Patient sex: M
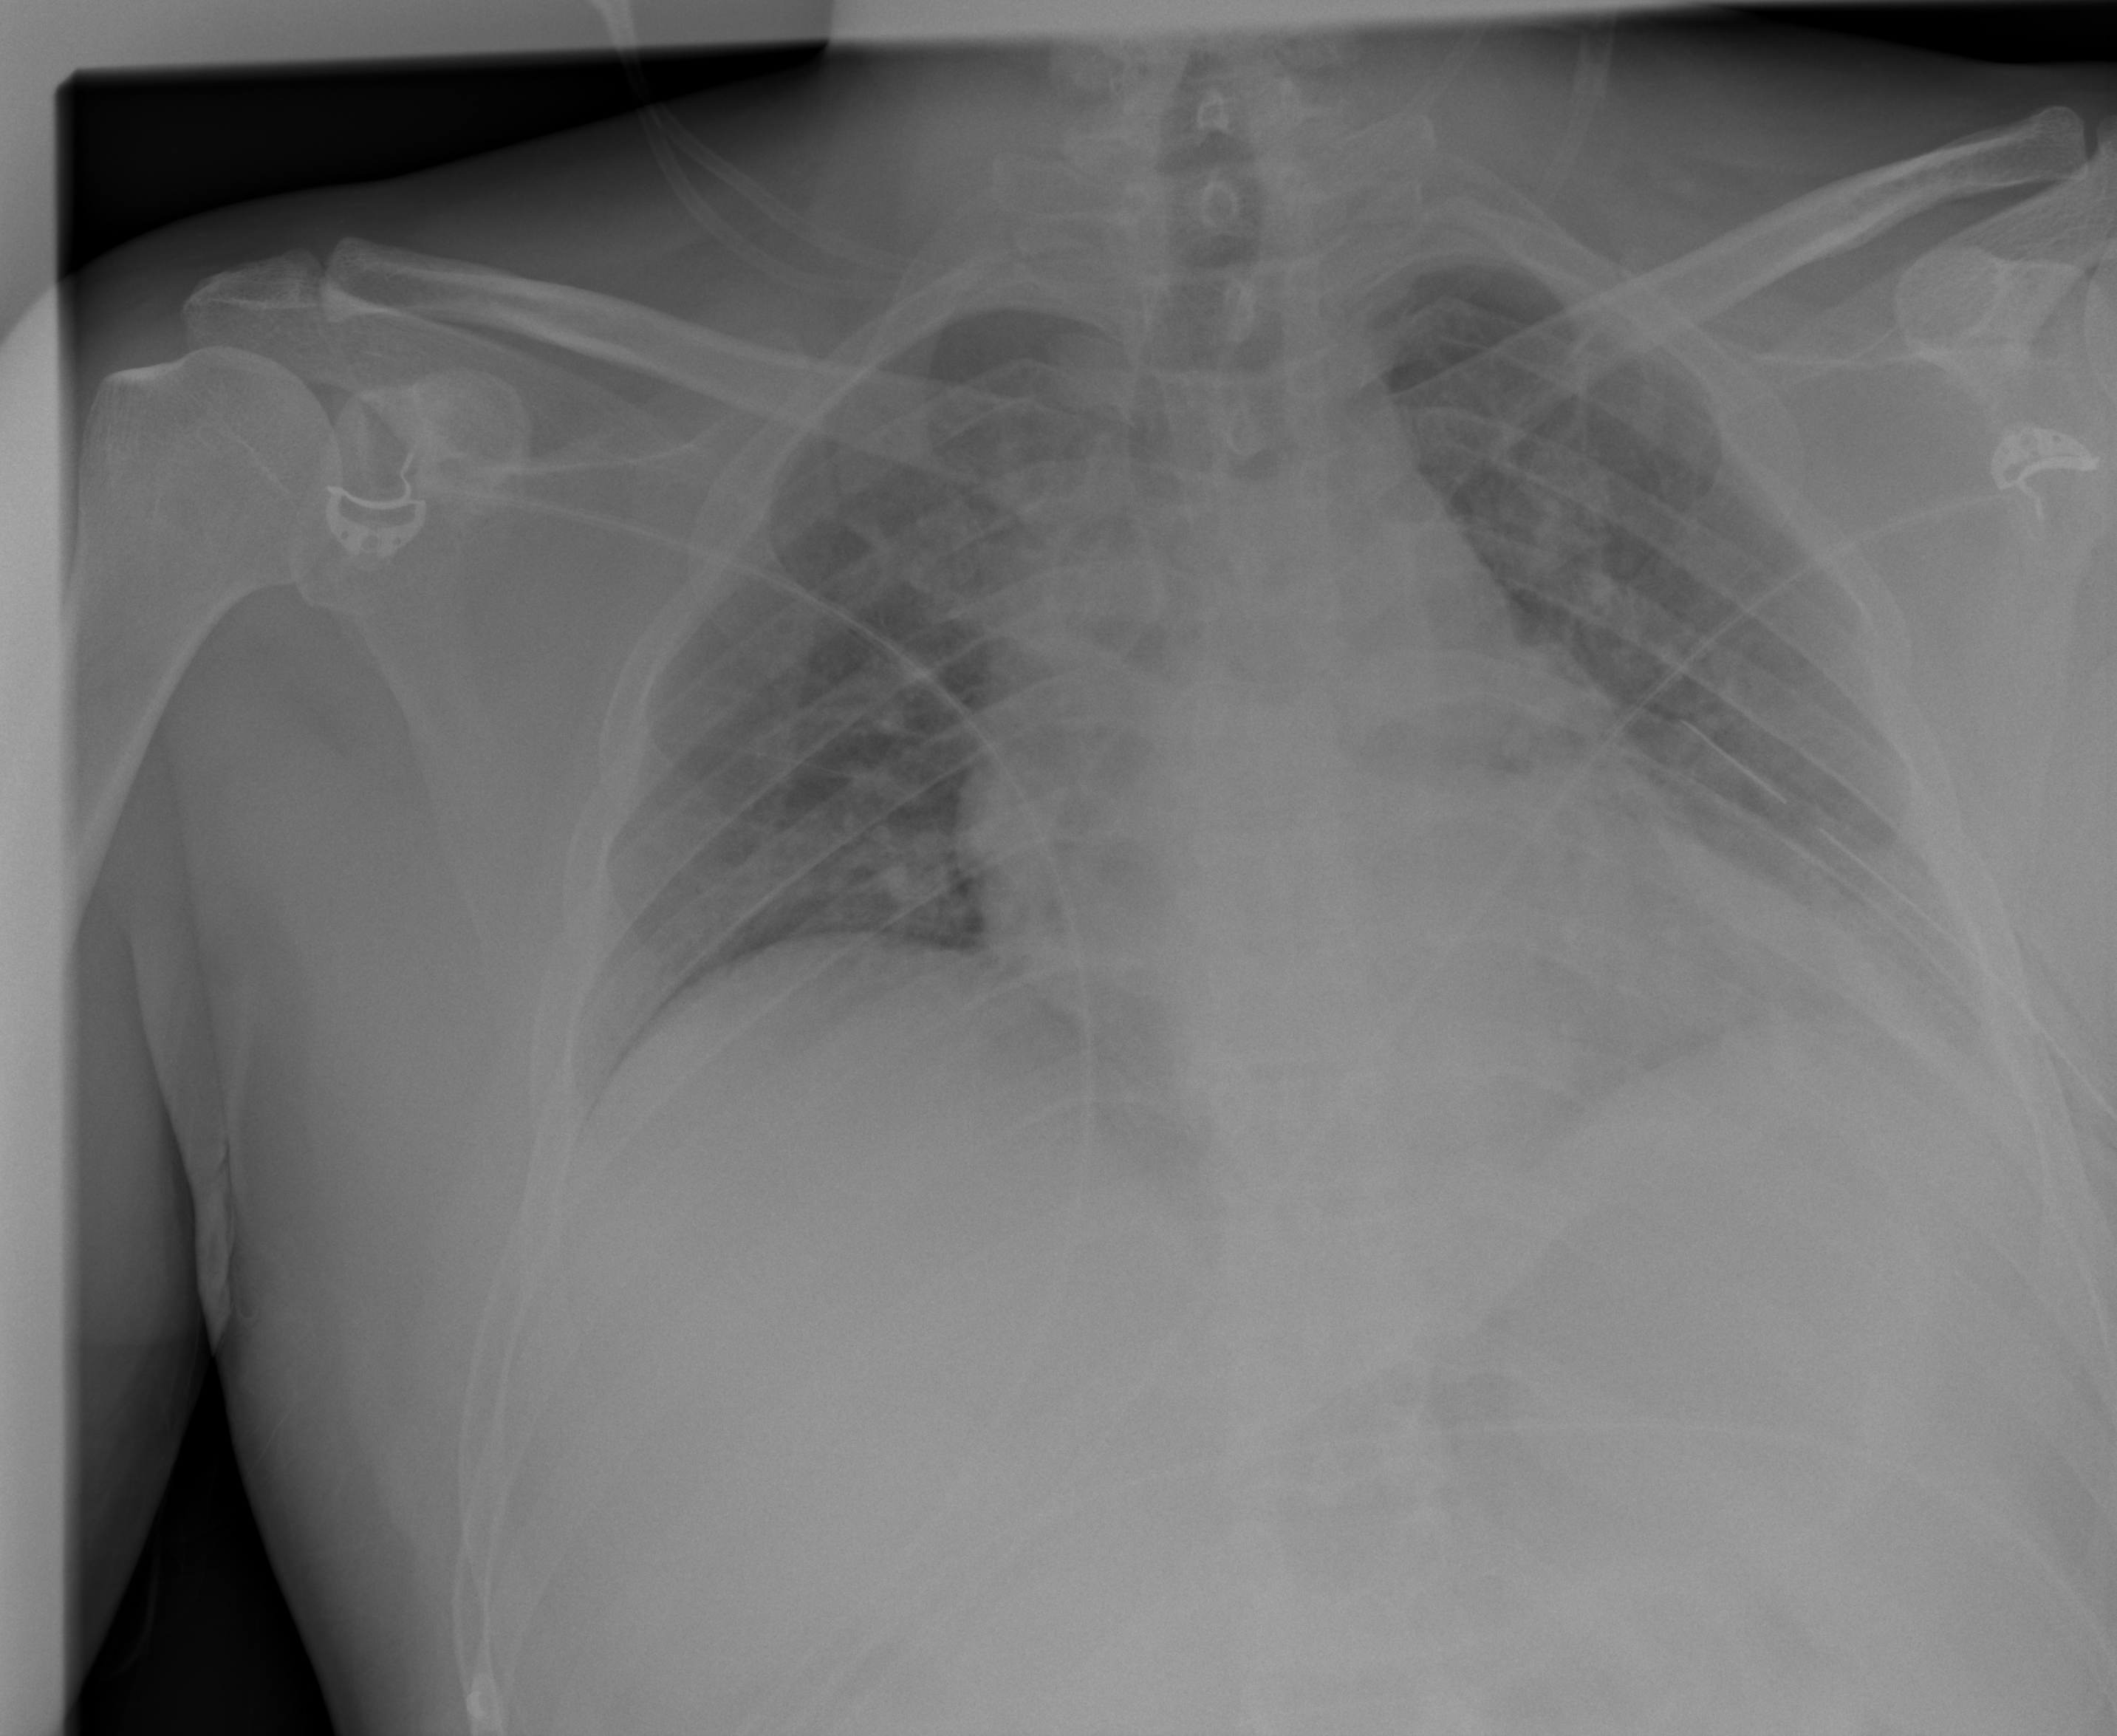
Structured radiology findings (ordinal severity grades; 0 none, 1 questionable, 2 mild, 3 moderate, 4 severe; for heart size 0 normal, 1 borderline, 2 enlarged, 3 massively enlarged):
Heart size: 2
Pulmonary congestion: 0
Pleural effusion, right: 0
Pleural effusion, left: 0
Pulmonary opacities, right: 0
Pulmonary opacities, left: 0
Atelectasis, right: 2
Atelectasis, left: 2